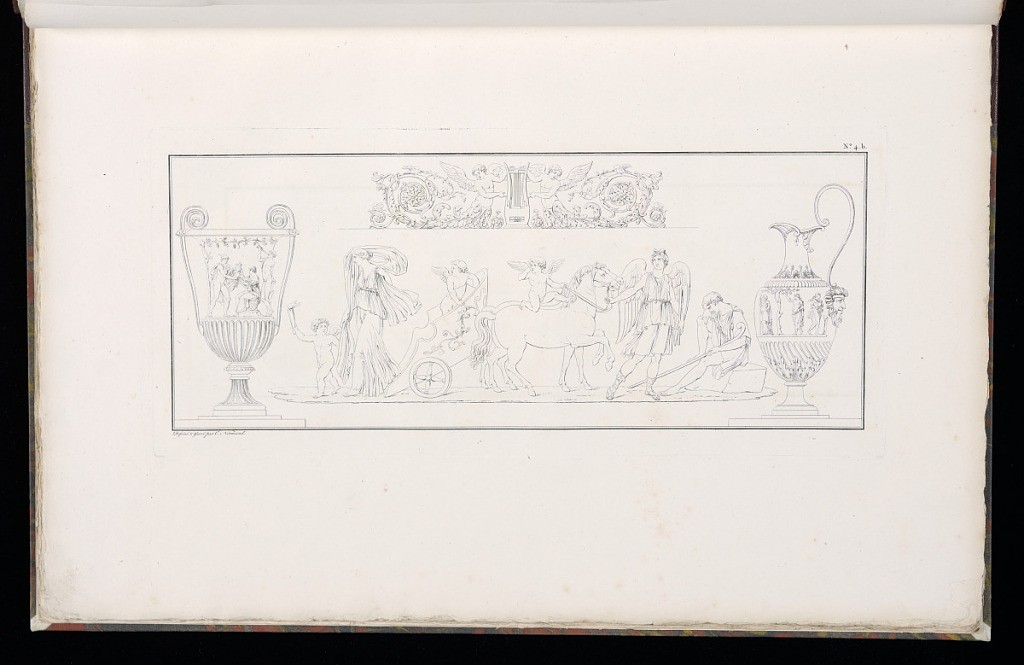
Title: Ornament and Vase Designs
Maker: Charles Normand, French, 1765 – 1840
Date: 1787–95
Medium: Etching on laid paper
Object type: Print
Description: Horizontal plate with two designs for vases and two friezes decorated with arabesque, Neoclassical and Empire style motifs. Mythological figures, acanthus leaf and foliate scrolls, rosettes, putti, horses, a chariot, masks, palmettes, gadrooning, and a lyre. The plate is numbered and signed.